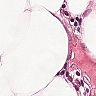
Metastatic tissue present: yes